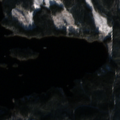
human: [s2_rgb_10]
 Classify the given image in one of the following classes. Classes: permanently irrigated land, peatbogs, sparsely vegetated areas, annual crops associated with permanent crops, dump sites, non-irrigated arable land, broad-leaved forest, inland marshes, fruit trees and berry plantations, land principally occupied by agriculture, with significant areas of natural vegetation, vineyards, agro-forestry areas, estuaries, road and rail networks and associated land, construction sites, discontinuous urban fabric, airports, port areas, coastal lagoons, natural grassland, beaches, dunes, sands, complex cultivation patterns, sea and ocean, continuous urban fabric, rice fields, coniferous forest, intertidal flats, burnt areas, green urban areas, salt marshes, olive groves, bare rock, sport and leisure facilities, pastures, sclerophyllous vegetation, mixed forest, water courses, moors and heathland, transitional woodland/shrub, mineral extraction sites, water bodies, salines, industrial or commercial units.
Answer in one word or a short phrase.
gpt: coniferous forest, mixed forest, transitional woodland/shrub, water bodies